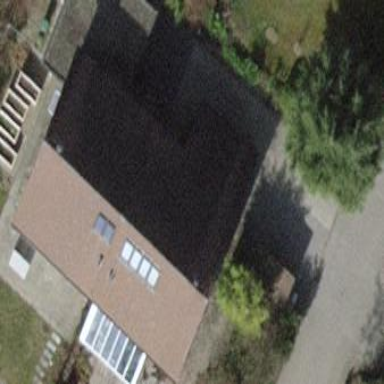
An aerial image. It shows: Terrace-style building with gabled roof.